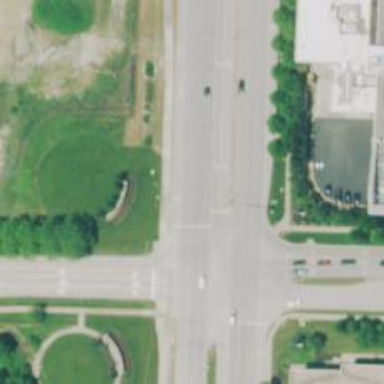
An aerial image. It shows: Road with dash markings.